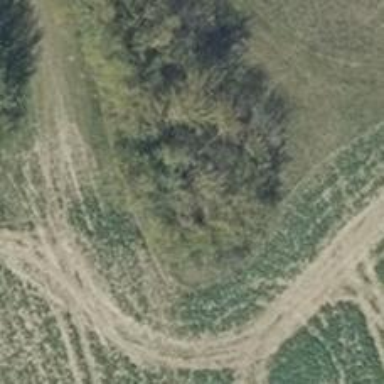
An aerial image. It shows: Row of trees in natural setting.